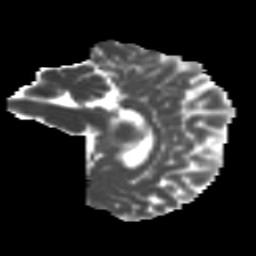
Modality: MD
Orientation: sagittal
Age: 13
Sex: male
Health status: ill
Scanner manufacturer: ge
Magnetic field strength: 3 T
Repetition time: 6.752 s
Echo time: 0.079 s